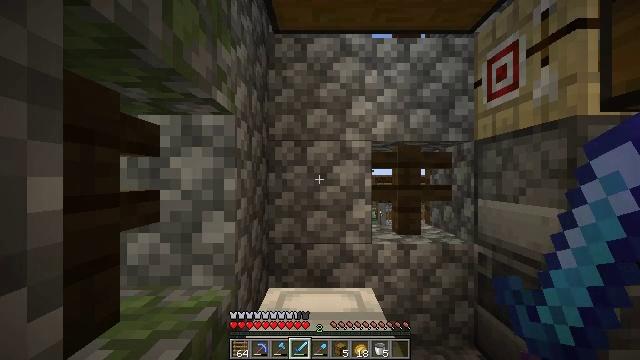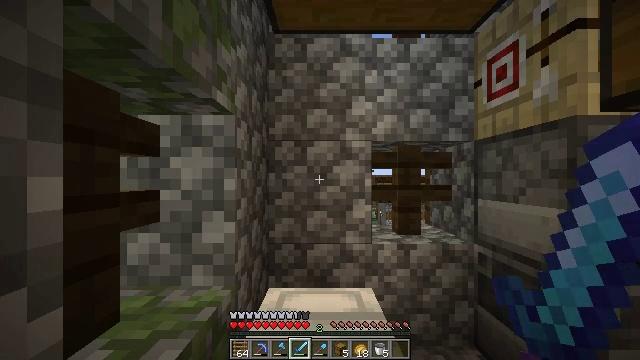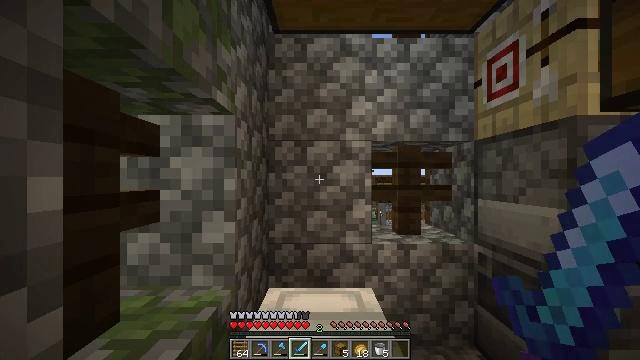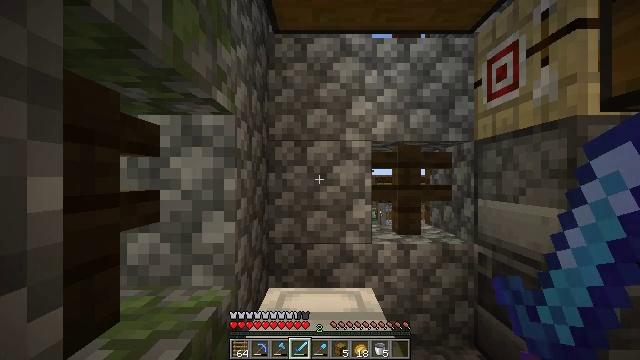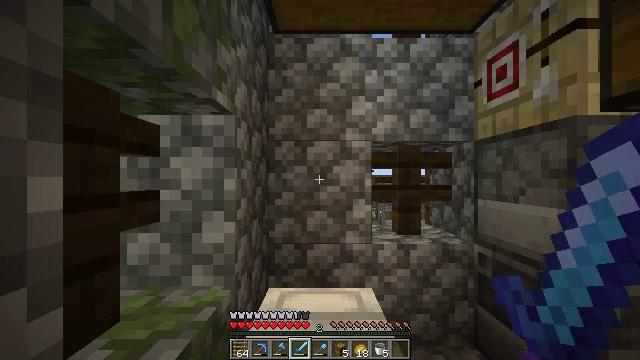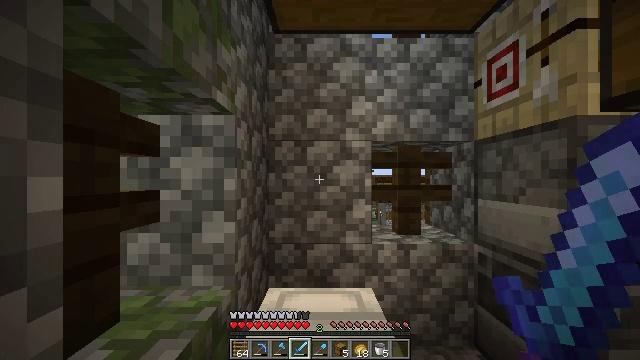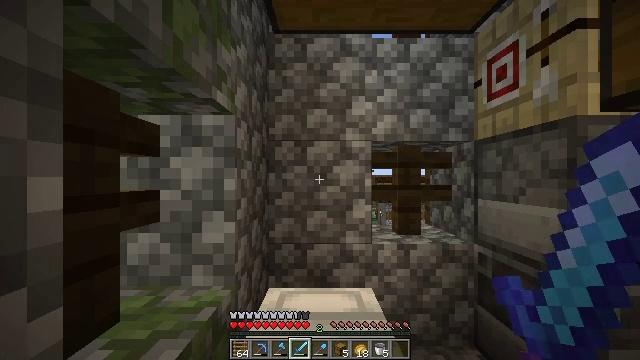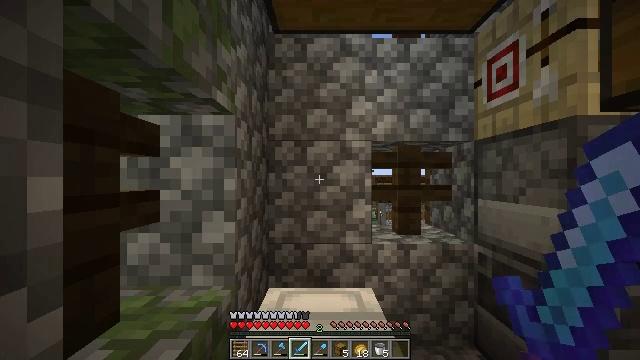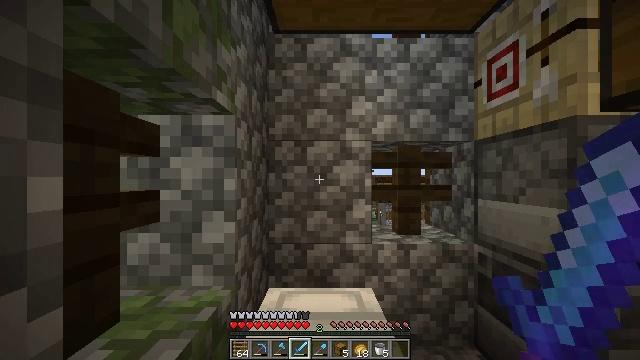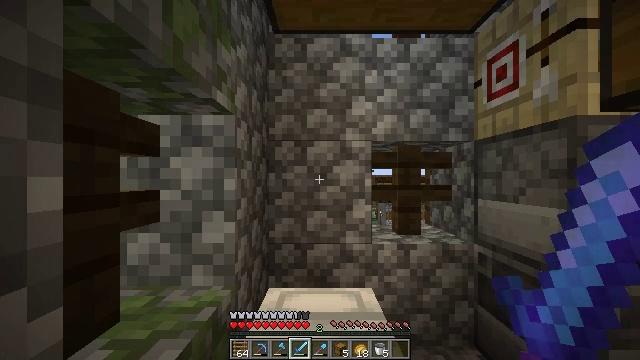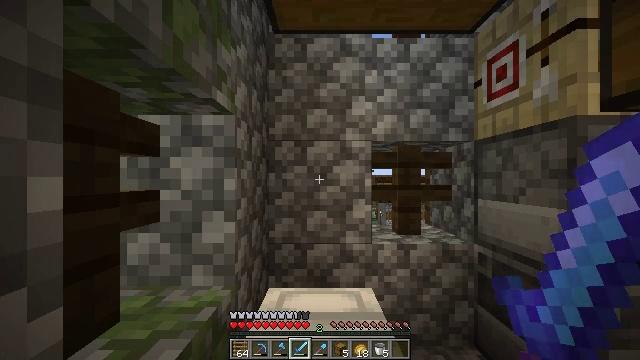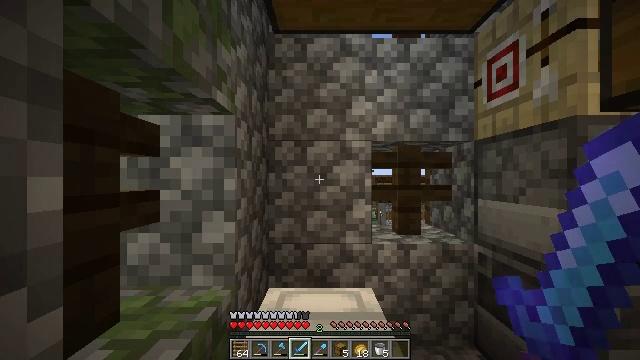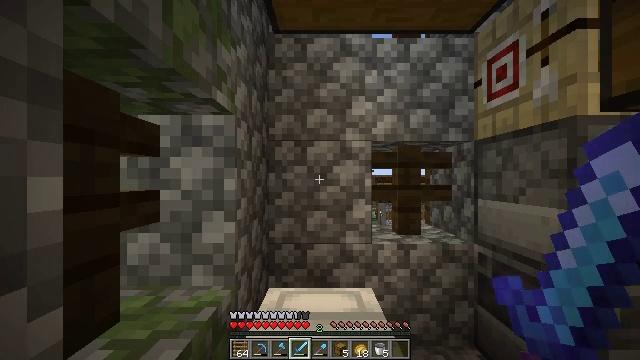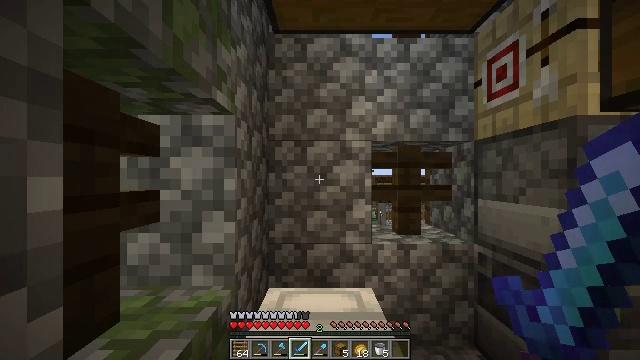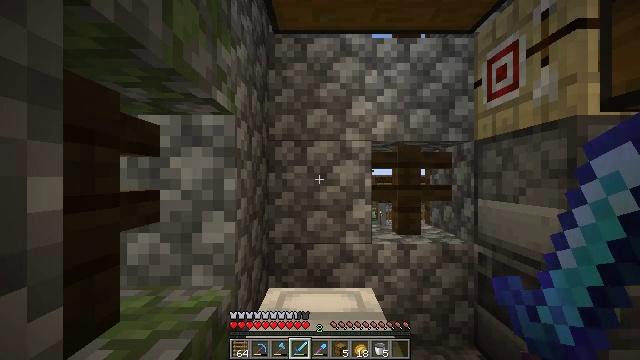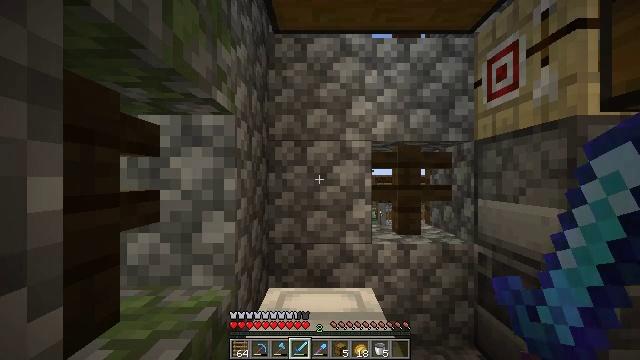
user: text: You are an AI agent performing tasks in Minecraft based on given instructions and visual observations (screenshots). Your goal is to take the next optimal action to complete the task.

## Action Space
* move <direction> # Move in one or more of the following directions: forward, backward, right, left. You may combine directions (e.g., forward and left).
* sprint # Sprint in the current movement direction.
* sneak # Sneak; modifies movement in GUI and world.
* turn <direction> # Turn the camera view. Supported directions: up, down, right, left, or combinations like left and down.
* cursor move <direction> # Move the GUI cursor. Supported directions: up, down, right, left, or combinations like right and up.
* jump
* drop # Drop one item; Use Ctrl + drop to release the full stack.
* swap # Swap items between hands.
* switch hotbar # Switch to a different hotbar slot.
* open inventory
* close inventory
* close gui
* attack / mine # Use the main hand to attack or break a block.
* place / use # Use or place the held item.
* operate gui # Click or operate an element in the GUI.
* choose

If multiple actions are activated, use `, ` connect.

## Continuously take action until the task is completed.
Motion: motion action
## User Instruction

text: Shatter the glass to collect it.
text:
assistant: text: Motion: no_op
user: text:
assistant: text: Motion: no_op
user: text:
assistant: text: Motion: no_op
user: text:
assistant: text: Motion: no_op
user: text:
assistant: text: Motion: no_op
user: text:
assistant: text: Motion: no_op
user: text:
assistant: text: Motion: no_op
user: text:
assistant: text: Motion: no_op
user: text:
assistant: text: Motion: no_op
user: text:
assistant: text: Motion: no_op
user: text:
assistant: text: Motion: no_op
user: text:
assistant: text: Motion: no_op
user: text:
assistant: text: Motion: no_op
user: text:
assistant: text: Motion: no_op
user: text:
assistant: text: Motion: no_op
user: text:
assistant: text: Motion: turn right and down
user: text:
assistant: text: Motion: turn right and down
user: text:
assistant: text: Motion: turn right and down
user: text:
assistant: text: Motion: turn right and down
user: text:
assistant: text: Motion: turn right and down
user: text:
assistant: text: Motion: turn right and down
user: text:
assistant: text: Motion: no_op
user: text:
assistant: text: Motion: no_op
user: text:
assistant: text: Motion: no_op
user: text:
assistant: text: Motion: no_op
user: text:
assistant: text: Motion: turn left
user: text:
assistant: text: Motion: turn left and up
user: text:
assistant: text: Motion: turn left
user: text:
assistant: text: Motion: no_op
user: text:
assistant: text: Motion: no_op